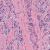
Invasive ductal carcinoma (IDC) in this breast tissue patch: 1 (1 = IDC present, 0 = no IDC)